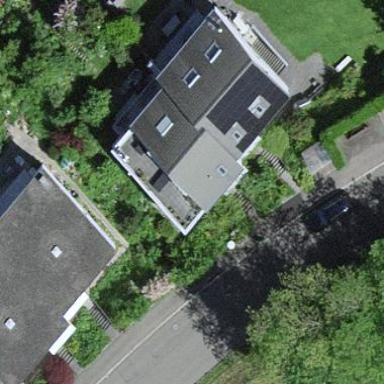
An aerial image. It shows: Simple house.